Question: looking at some nfl data.. I am looking to condense my x axis.. my x value is binary.. so I only want to see 0 or 1 yet values in between 0 and 1 are appearing.. so I am seeing .25, .50, .75 and it is just taking up space.. how can I eliminate these unwanted values? thank you
'''
library(ggplot2)
ggplot(gtgruns, aes(x=shotgun, y=epa)) +
geom_point(alpha = 0.4) +
theme_classic()
'''

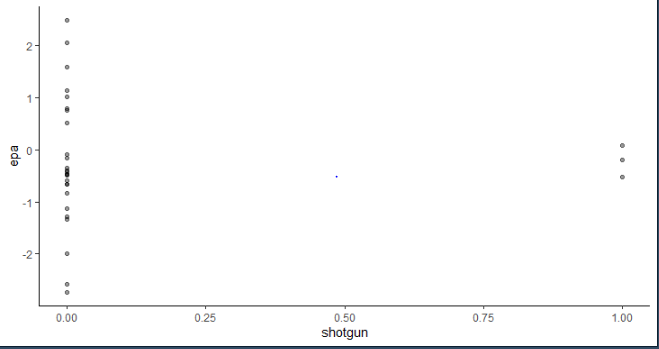
Answer: Without a reproducible example of your dataset, I can't test it but you should use 'scale_x_continuous':
'''
ggplot(gtgruns, aes(x=shotgun, y=epa)) +
geom_point(alpha = 0.4) +
theme_classic() +
scale_x_continuous(breaks = c(0,1))
'''
Alternatively, if your 'shotgun' variable is only composed of 0 and 1, you can pass them as factor:
'''
ggplot(gtgruns, aes(x=as.factor(shotgun), y=epa)) +
geom_point(alpha = 0.4) +
theme_classic()
'''